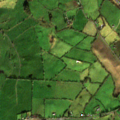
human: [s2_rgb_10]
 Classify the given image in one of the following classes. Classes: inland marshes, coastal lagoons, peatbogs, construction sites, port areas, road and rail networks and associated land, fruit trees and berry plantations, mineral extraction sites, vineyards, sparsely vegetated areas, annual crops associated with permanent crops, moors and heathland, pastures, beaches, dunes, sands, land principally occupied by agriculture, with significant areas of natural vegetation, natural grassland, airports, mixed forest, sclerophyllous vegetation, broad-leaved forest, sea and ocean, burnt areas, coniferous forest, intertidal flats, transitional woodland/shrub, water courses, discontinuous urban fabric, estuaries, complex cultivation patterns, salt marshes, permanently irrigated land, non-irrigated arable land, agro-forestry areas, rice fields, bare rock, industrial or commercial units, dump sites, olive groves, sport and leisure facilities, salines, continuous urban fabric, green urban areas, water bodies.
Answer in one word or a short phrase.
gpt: pastures